Question: How can I structure this equation?
I have tried doing this:
'''
x:[0,4%pi];
solve(sin(x)=0.3,x);
'''
and then solving for the equation but that didn't work because:
'''
%pi is not an infix operator
'''
Any suggestions and also how to solve the following in wxMaxima.

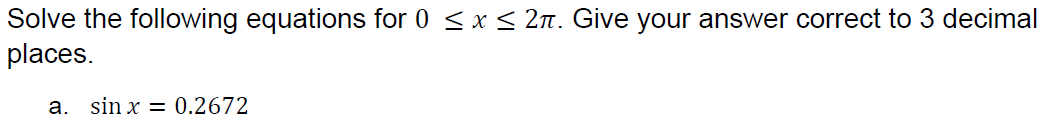
Answer: For input, you have to show multiplication as '4*%pi' (i.e., put in the asterisk). But aside from that, solve doesn't know how to restrict solutions to a range; you would solve for unspecified x and then filter the results.
If you only need a numerical solution, try: 'find_root(sin(x) = 0.3, x, 0, %pi/2)' for example. Since there are multiple solutions of sin(x) = 0.3, for find_root, you have to restrict the range to contain one of them.